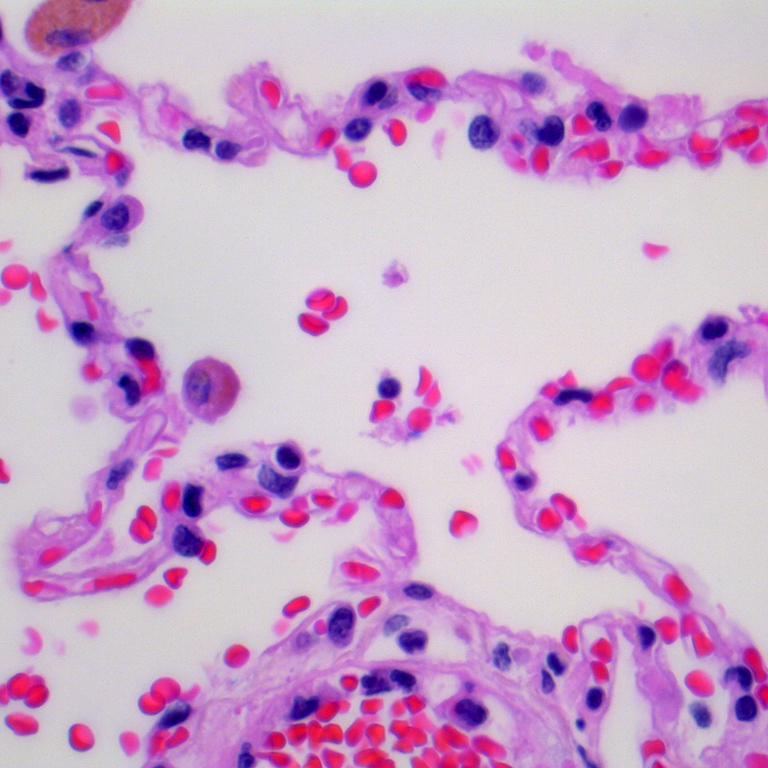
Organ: lung
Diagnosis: benign